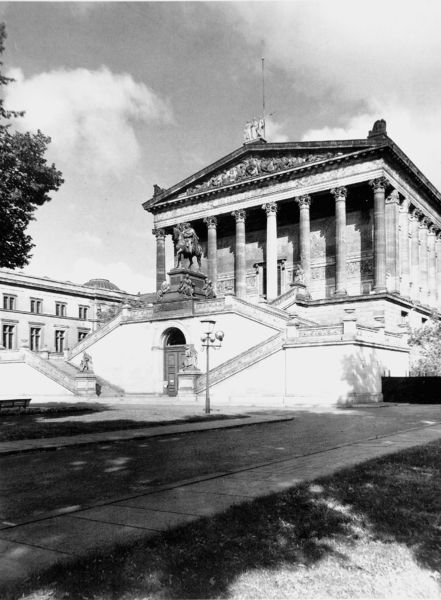
Titel: Alte Nationalgalerie in Berlin
Künstler: Friedrich August Stüler
Standort: Berlin
Institution: Alte Nationalgalerie
Schlagwörter: baum, held, himmel, schatten, wasser, weiß, wolken, dreieck, fluss, stadt, ufer, fenster, grau, hintergrund, lampe, lampen, laterne, licht, paris, schwarz, strasse, säule, säulen, tür, anlage, dach, gebäude, gras, haus, park, rasen, weg, wiese, wolke, architektur, sockel, stein, spiegel, häuser, spiegelung, gewässer, kanal, sonne, klassizismus, kontrast, wald, anhöhe, pferd, reiter, skulptur, statue, deutschland, fassade, pflaster, fahne, mast, heiß, leere, giebel, mauer, türe, platz, empore, masten, fahnenmast, treppe, treppen, symmetrie, verzierung, aufgang, geländer, stufen, plastik, podest, tor, foto, fotografie, photographie, eingang, berlin, antike, gehsteig, palast, denkmal, groß, schwarz-weiß, architrav, rom, photo, fries, römer, sims, archivolten, portikus, antik, freitreppe, historismus, platten, tempel, museum, stange, dorisch, korinthisch, fotographie, steinplatten, standbild, klassisch, kapitel, monument, gebälk, akropolis, reiterstatue, reiterstandbild, säulengang, antenne, tempelfront, tympanon, kollonade, fassde, schatten licht, strassenlaterne, reiterdenkmal, thympanon, treppenaufgang, tempelfrontmotiv, untergeschoss, akrotere, peripter, akroterien, dachreiter, eckfiguren, empelanlage, kalkstein, korinthischer tempel, kurfürst, naturstein, treffe, treppenanlage, mächtig, diptychon, scharz weiß, grischisch, klassizsmus, geas, wiesee, tbaum, donisch